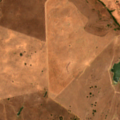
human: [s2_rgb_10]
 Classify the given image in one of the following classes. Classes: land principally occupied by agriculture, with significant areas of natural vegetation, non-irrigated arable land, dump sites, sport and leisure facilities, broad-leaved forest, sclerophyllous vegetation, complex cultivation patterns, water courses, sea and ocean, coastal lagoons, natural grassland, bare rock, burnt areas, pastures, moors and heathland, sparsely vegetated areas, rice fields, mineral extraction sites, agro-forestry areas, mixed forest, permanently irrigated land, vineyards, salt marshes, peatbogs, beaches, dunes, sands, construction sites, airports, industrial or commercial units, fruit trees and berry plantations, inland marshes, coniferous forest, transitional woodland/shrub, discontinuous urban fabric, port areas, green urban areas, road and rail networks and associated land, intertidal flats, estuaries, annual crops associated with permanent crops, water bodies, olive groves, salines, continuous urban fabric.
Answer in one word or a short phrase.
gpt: non-irrigated arable land, pastures, water bodies